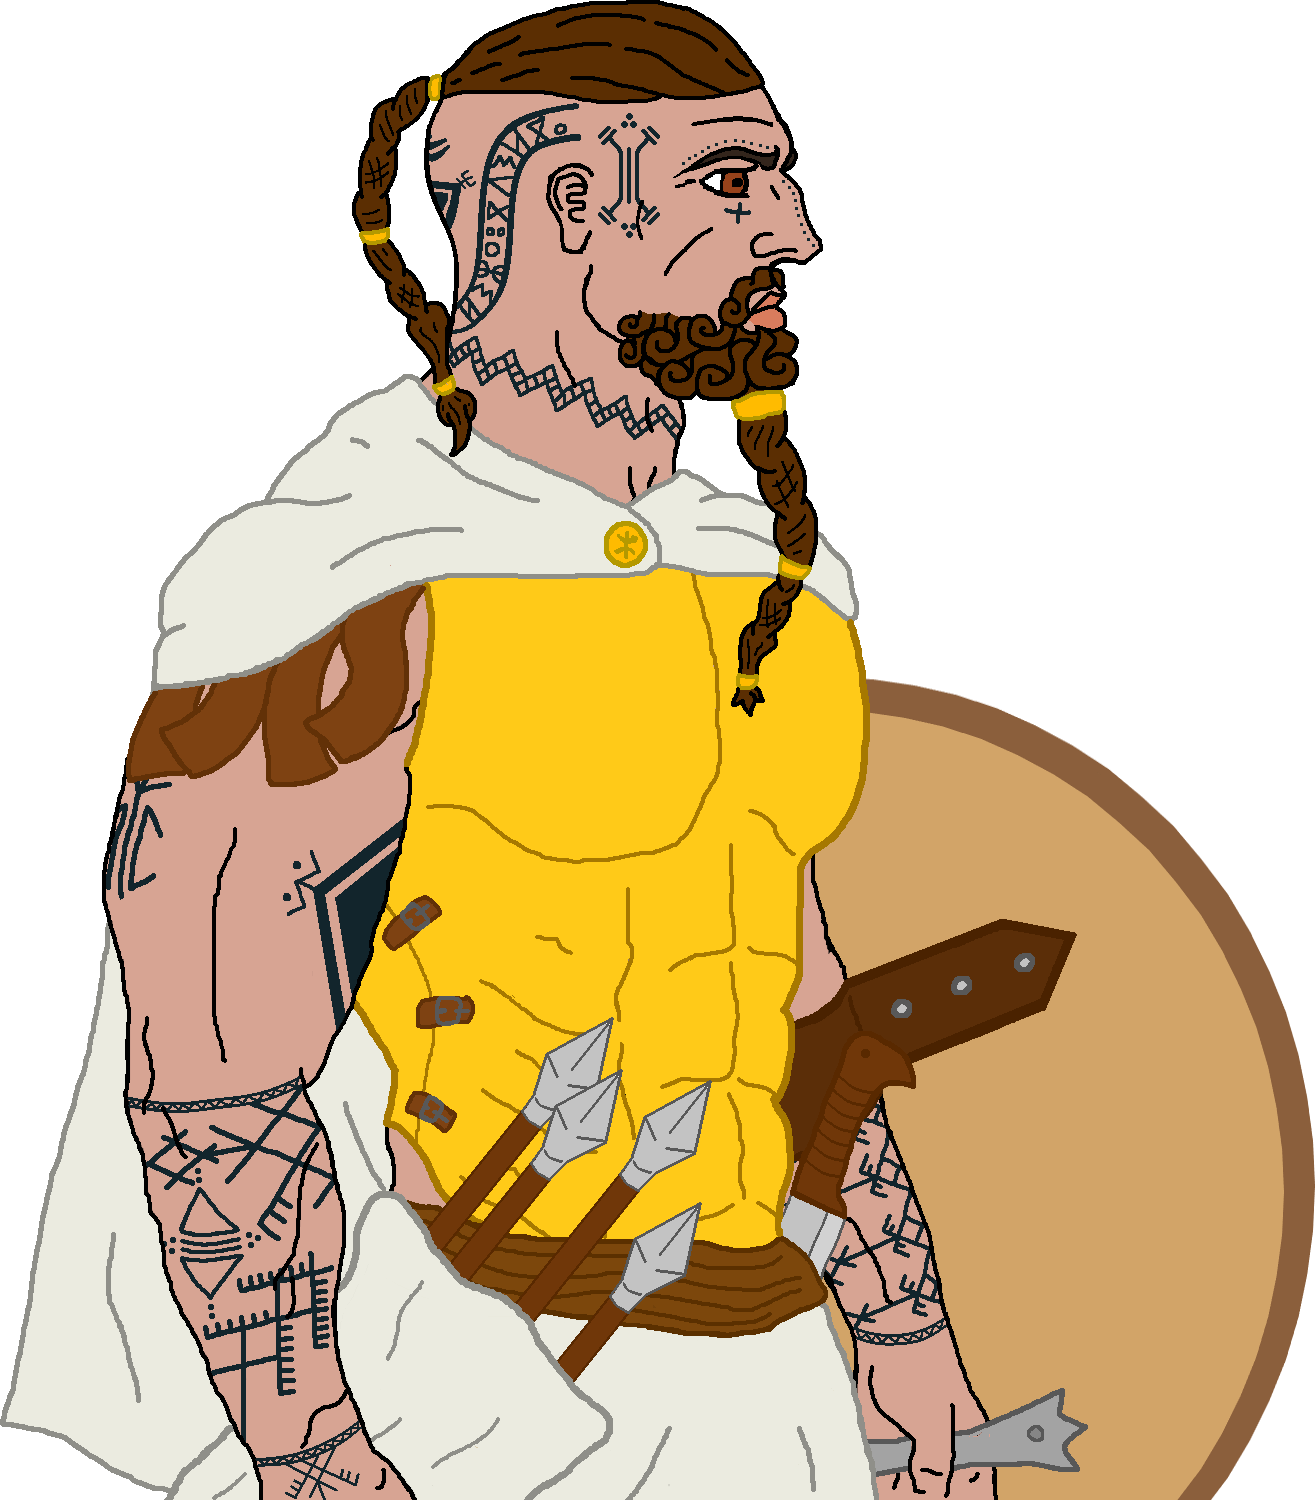
Label: 4_Yes_Chad